Question: Find the area of the following quadrilateral, where all points are on integers. The result is rounded to 1 decimal place
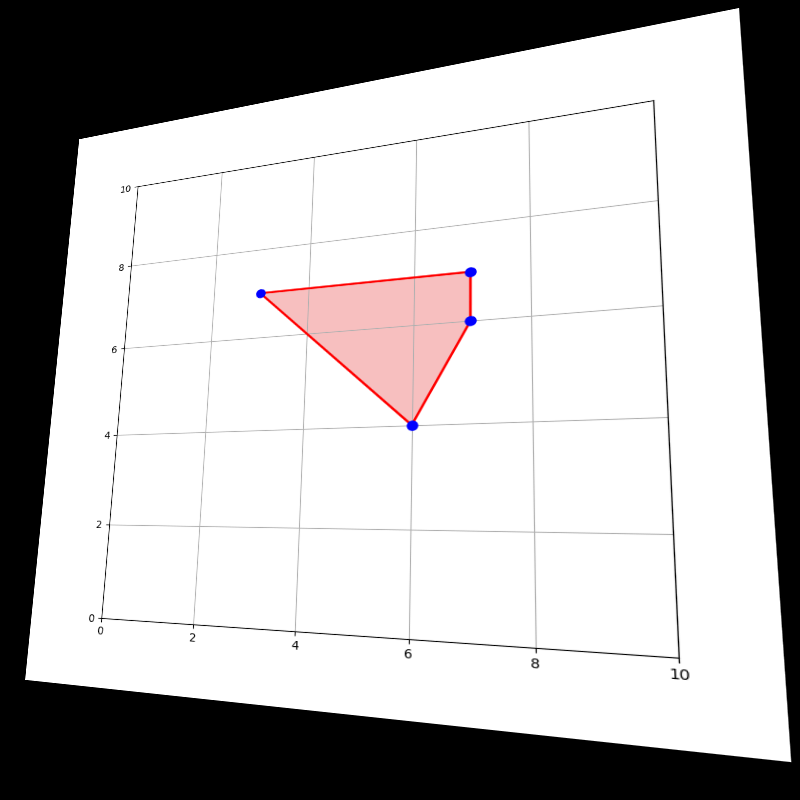
Answer: 6.5